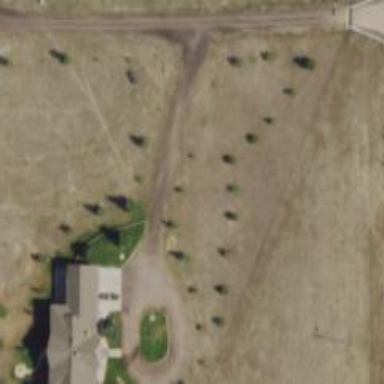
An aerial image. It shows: Driveway leading to service road.